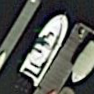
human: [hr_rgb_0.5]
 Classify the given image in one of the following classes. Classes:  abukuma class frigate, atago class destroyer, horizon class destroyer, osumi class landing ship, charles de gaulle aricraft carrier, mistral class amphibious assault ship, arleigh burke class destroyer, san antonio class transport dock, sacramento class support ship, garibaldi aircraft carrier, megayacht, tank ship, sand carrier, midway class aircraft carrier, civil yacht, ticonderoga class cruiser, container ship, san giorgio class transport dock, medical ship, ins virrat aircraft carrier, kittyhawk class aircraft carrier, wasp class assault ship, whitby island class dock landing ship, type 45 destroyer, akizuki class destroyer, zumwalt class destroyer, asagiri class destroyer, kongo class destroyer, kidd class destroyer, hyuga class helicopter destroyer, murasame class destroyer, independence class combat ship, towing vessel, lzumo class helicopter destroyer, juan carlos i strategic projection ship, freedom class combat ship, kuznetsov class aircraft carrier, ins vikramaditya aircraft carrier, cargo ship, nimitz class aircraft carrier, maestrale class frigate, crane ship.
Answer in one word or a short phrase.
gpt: Civil yacht